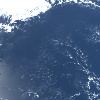
Label: water